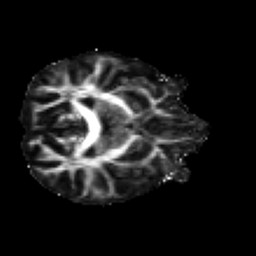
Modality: FA
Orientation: axial
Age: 21
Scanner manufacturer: siemens
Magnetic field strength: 3 T
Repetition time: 2.2 s
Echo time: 0.084 s